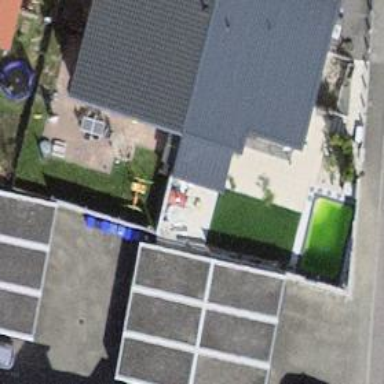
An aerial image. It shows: Detached building with skillion roof shape.